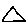
Label: triangle